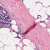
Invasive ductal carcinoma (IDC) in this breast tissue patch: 0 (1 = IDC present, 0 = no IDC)